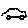
Label: car